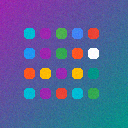
Screen state: on